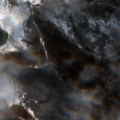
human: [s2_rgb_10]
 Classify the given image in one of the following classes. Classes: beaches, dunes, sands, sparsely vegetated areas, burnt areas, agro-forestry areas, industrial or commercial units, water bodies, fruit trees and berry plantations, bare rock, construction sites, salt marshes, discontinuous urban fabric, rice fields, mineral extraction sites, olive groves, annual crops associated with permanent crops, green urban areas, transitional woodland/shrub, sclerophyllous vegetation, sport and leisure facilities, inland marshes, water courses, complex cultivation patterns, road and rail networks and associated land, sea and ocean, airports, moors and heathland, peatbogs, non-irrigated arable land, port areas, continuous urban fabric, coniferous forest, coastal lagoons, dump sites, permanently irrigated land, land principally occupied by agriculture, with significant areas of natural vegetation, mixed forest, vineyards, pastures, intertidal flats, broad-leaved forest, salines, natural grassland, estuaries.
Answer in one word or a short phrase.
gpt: broad-leaved forest, coniferous forest, natural grassland, transitional woodland/shrub